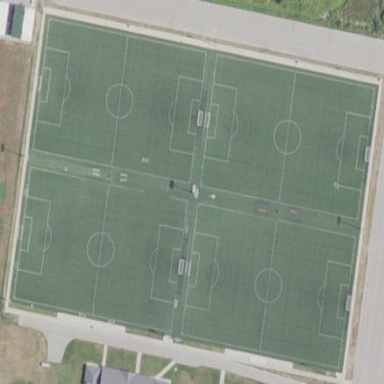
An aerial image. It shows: Artificial turf soccer pitch for leisure land.